Interaction volume radius: 10 \u00c5
Interaction volume height: 25 \u00c5
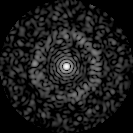
Disorder parameter: 0.8418